Question: So I am using the <URL> to program in C++, however when I open a '.cpp' file on the editor then type ':!g++ -std=C++17 file.cpp -o file' I get this error:
See attached file below:

'''
C:\Windows\system32\cmd.exe /c(g++ -std=c++17 file.cpp - o file)
g++: error: file.cpp: No such file or directory
g++: fatal error: no input files
compilation terminated
'''
Now is this related to vim, or to my command?
Thanks in advance.
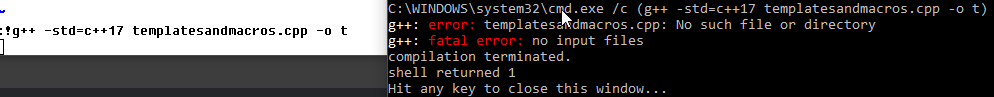
Answer: It seems that you're unfortunately using gcc-mingw that doesn't come with gnumake properly configured (':let $CXXFLAGS='-std=c++17 -Wall -Werror''+ 'make %<' would have been enough otherwise). Thus you'll have a do a few things manually. And don't misspell the parameters to g++. And forget ':!{compilername}', this is want we had to do 25 years ago with vi. Unlike vi, vim permits to integrate compilation.
'''
" to do once
:let &makeprg='g++ -std=c++17 -Wall -Werror % -o %<'
" to execute each time to compile
:make
:copen
" to navigate the errors
:cc " jump to error under cursor
:cnext " jump to next error
:cprev " jump to previous error
:cclose " close the quickfix window
'''
-> ':h quickfix'
This shouldn't execute g++ from the wrong directory. If this still does, run ':cd %:h'.
The execution should work with ':./%'.
And if you wish to have hot keys for that...
'''
nnoremap <silent> <F7> :<c-u>update<cr>:make<cr>
nnoremap <silent> <C-F5> :<c-u>./%<cr>
nnoremap <silent> <F3> :<c-u>cnext<cr>
nnoremap <silent> <S-F3> :<c-u>cprev<cr>
'''
Automatically opening the quickfix windows only if there are errors or executing the result only if there are no errors requires a <URL>.